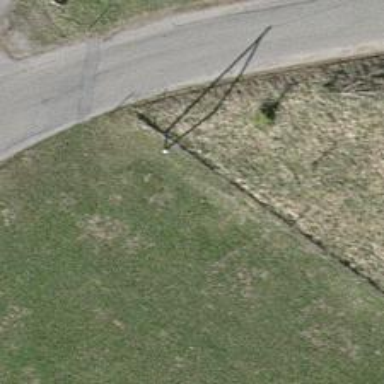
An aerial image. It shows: Minor power line.